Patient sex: F
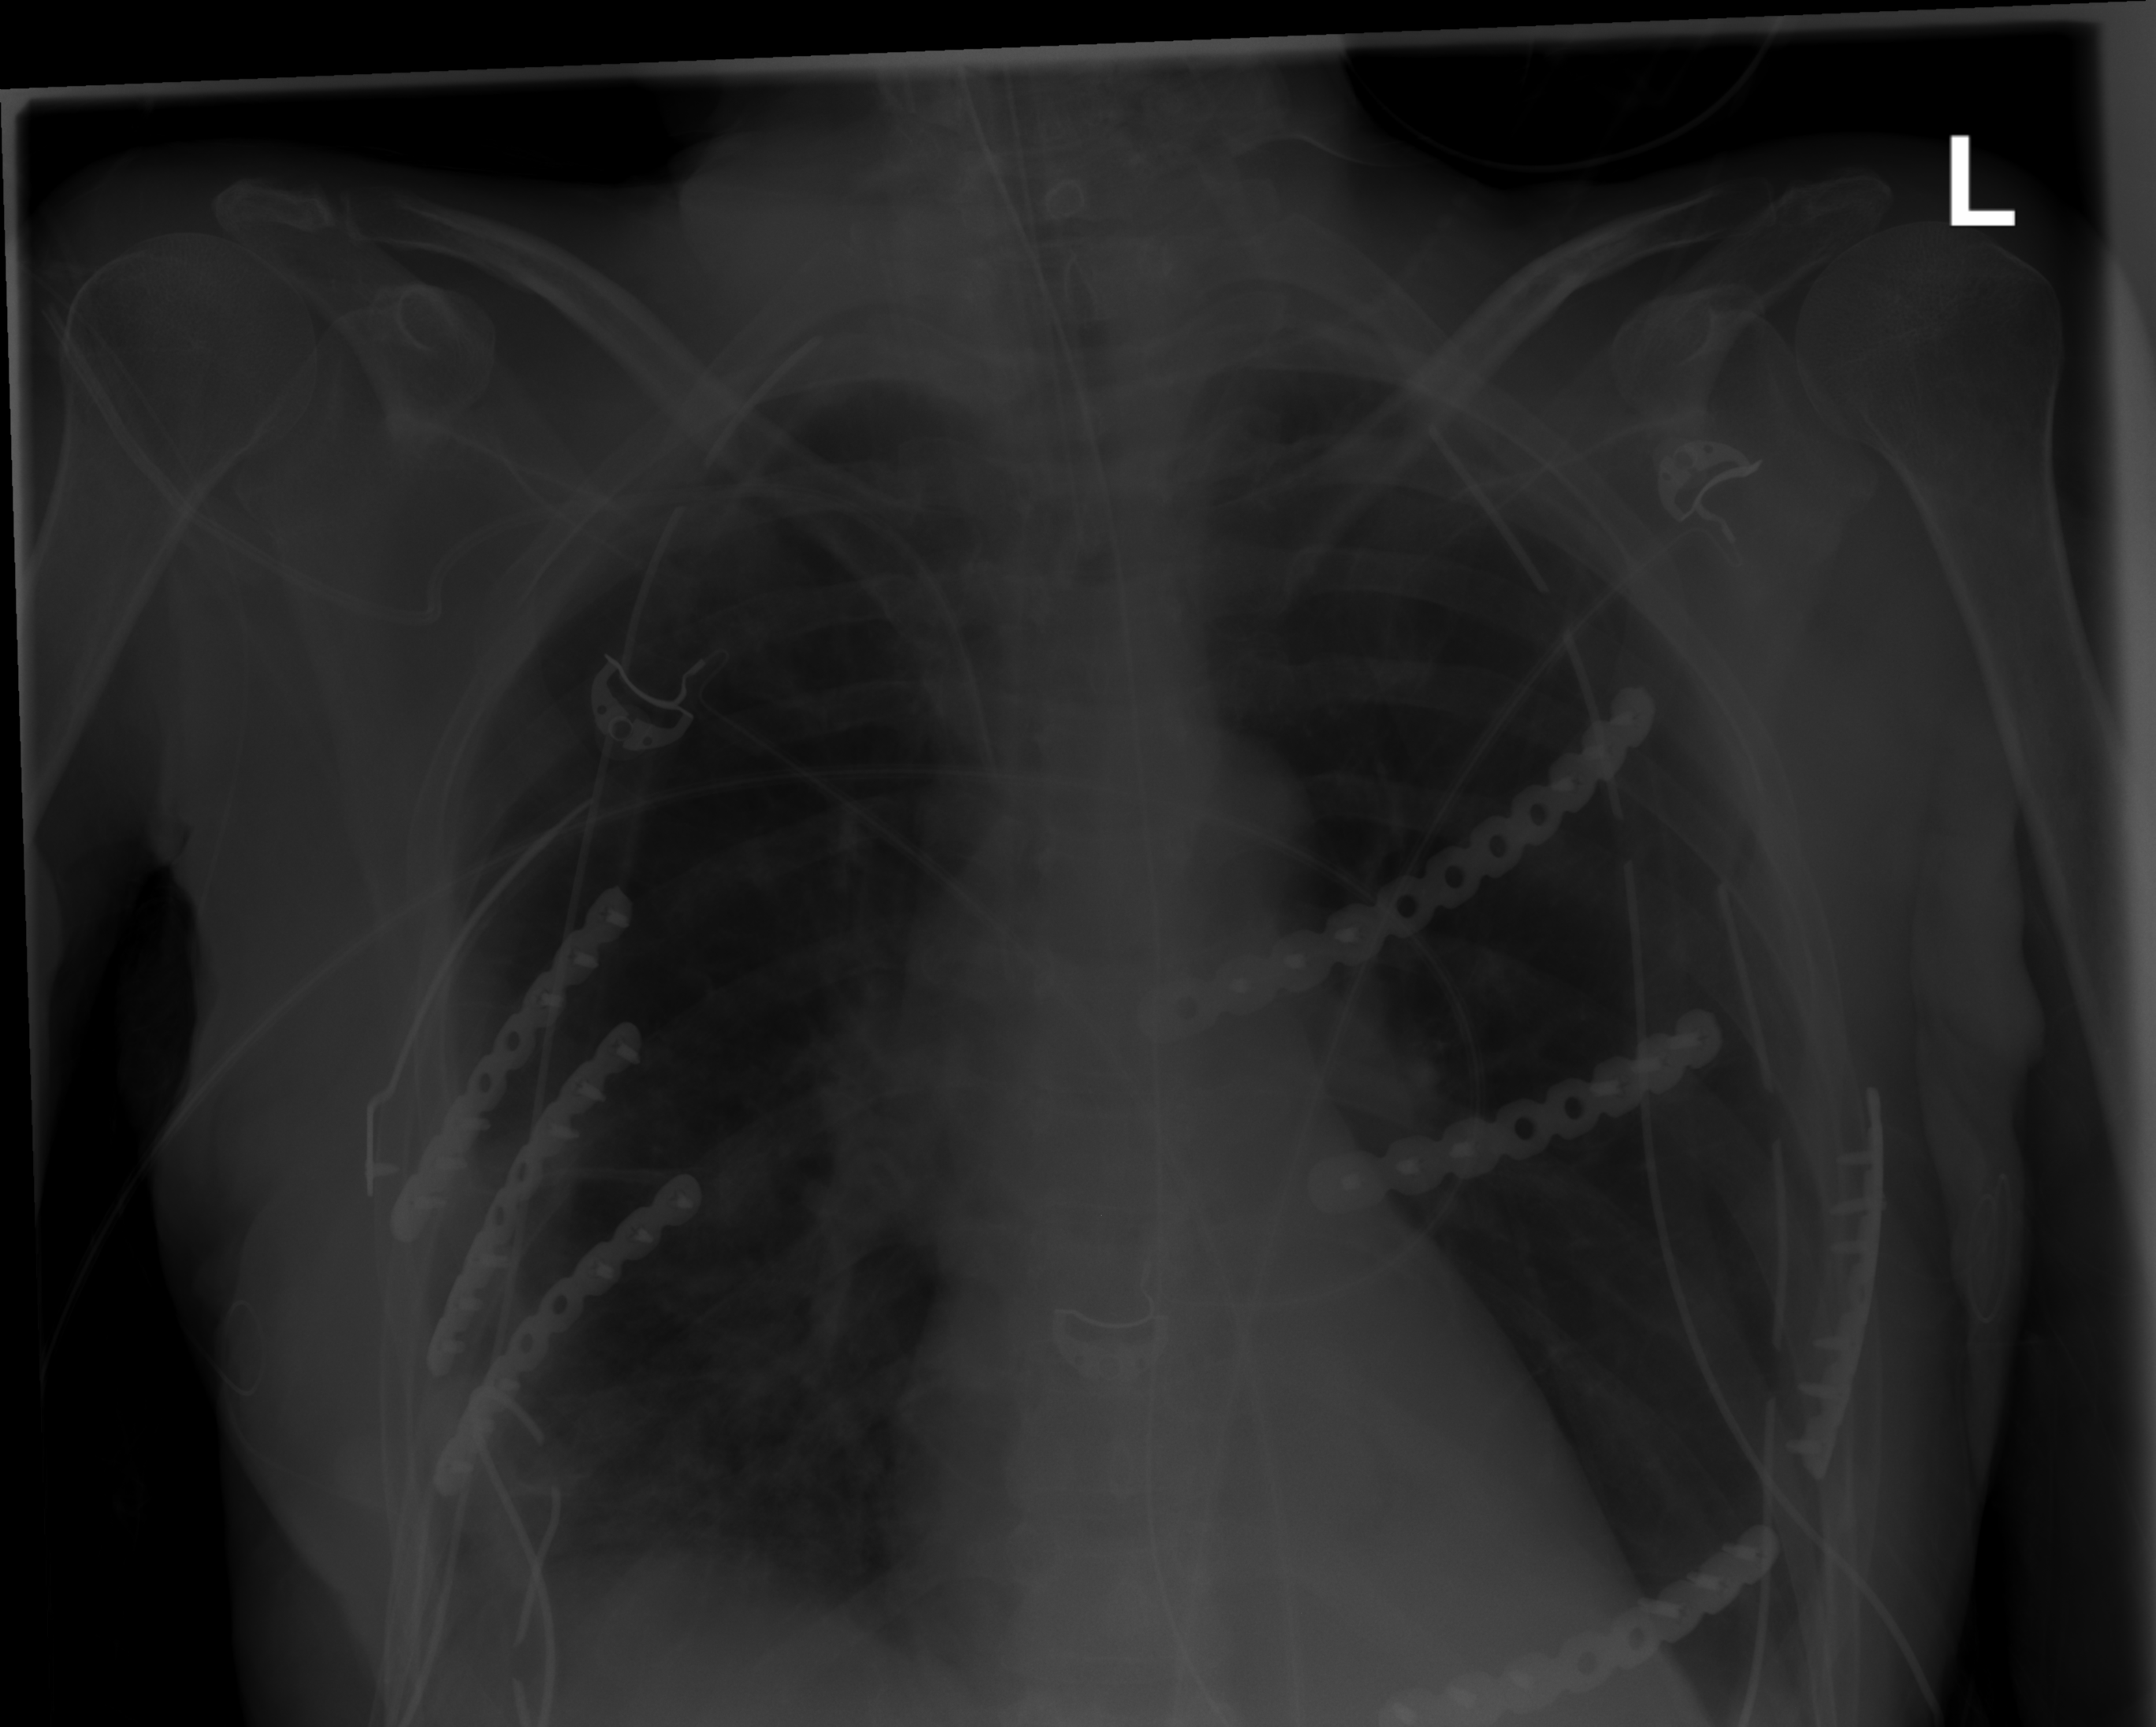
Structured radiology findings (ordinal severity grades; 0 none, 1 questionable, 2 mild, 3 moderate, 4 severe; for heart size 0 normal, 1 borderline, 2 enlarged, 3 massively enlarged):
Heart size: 0
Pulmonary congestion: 0
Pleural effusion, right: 2
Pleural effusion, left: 2
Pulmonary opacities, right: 0
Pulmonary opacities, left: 0
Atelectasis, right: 0
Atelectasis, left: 0